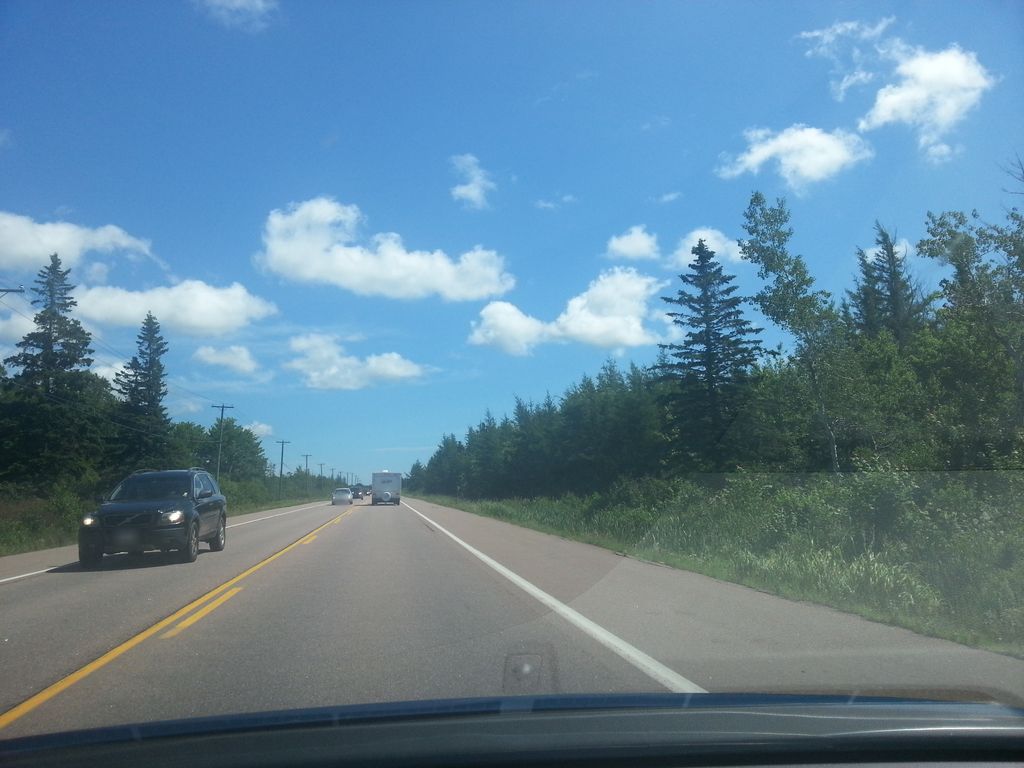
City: charlottetown